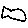
Label: fish